Field crop: maize
Growth stage: 2
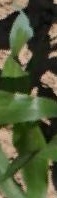
Species: maize